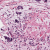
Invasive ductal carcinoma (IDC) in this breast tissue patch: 1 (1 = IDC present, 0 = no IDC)